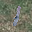
Label: 1